Interaction volume radius: 10 \u00c5
Interaction volume height: 30 \u00c5
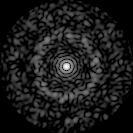
Disorder parameter: 0.8293